Question: At the begining, I'd like to say that I'm very beginer with linux and stuff.
I'm reading a file (line by line) with use of a GetLine.
At the start, I open file descriptor with function open.
Then I change (int)f_descriptor to (FILE*)f_stream (because GetLine requires FILE* arg).
I'm splitting whole line into words (space is a separator) and I place them into a char** words_array. Everything works Ok as long as it's not the last word in the line. For some reason, last words have got some strange chars at the end of them. It doesnt happen always.

Why could this happen?
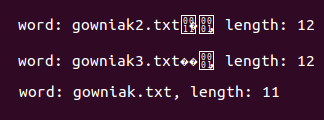
Answer: By the look of things, I suspect you're not null-terminating the last string. The length it's reporting is correct, but the fact that you've got extra bytes might mean that you're copying things into an area of memory that has some, but not all, null bytes in it initially but you're not adding an explicit null byte. If you want a better answer it will help if you can post some of the code where you're reading the data.